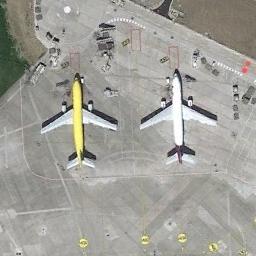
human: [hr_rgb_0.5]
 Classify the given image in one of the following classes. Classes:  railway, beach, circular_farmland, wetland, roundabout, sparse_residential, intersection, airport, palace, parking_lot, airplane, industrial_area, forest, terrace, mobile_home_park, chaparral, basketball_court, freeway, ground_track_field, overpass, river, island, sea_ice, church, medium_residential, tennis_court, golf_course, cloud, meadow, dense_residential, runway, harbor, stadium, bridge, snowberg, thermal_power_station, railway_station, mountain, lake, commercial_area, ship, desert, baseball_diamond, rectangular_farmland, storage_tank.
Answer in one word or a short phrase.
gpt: airplane